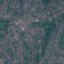
Land use / land cover: Residential